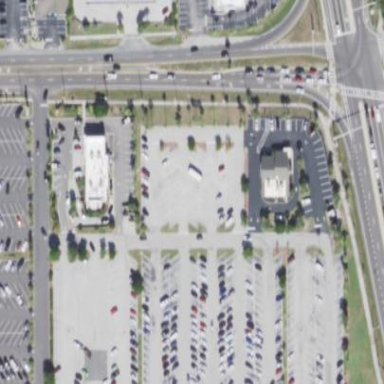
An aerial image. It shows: Parking area with surface.